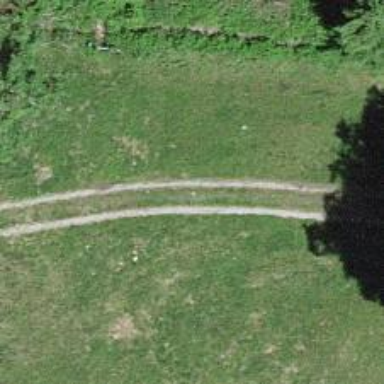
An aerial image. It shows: Unpaved track with grade4 surface.